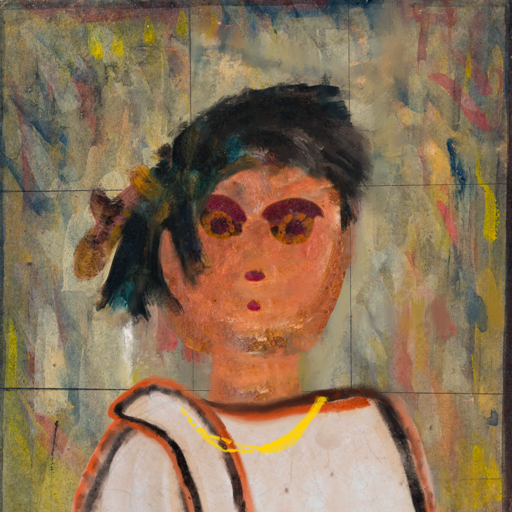
Background: GypsyMother, Head And Neck Front: Boggyland, Face Front: Doll, Bust: Roy_Bahadur, Hair Front: Pipe, Head Accessory: Blank, Second Necklace: Blank, Necklace: Irani_1, Baby: Blank